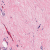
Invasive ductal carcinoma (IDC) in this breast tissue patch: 0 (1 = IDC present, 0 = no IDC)